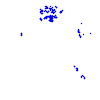
Particle: pion